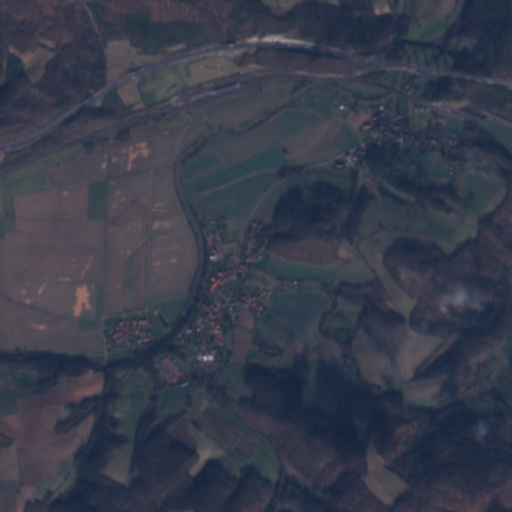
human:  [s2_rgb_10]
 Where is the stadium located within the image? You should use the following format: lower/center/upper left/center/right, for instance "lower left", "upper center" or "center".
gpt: The stadium is located in the center of the image.
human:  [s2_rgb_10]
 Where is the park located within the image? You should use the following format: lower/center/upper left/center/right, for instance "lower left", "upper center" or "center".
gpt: There is no park in the image.